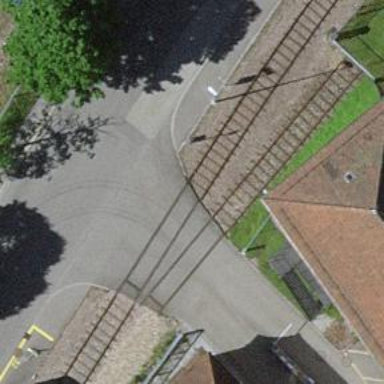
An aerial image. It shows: Railway level crossing.